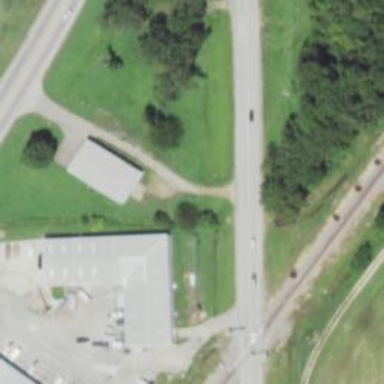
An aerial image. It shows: Tertiary road.